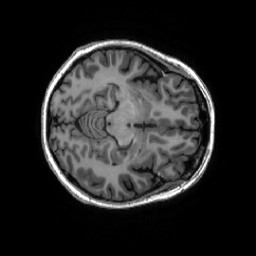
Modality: T1w
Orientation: axial
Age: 34
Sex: female
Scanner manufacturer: ge
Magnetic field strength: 3 T
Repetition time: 0.007348 s
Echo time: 0.003036 s